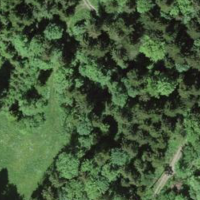
EUNIS habitat code: 43
Species observed at this site:
Tussilago farfara